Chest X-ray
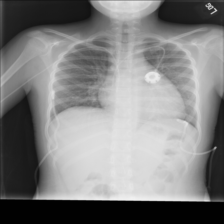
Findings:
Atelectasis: negative
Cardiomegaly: negative
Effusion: negative
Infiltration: negative
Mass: negative
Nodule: negative
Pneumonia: negative
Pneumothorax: negative
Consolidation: negative
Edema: negative
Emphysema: negative
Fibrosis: negative
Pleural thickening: negative
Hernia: negative